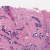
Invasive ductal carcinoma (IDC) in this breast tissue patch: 1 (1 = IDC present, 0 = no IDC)